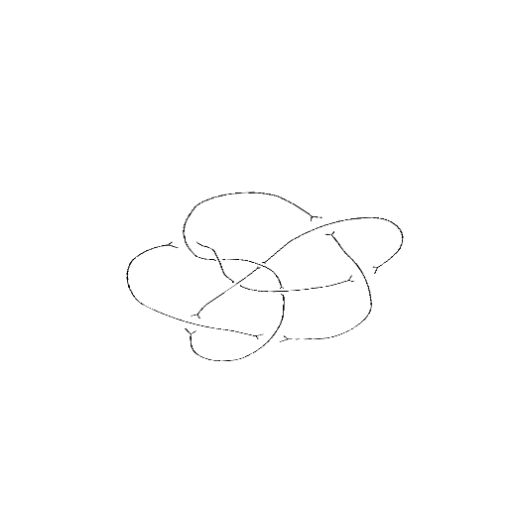
Crossing number: 9